Question: I am making FileSync kind of service between the server where my website is hosted and my local machine (windows app). From my machine I want to download a file only if it is modified at server.
After investigating on how to do that I came to know that I can compare "Last date modified" of that file on server to what it is on my local machine. Lets say I have this file:

I am downloading this file via stream to my local machine via C# windows app. When the file is downloaded on my machine its "date modified" gets changed. I have two questions here:
'''
How to preserve Last Date modified what was on server?
How should I consider the timezones difference of my machine and
server machine?
'''
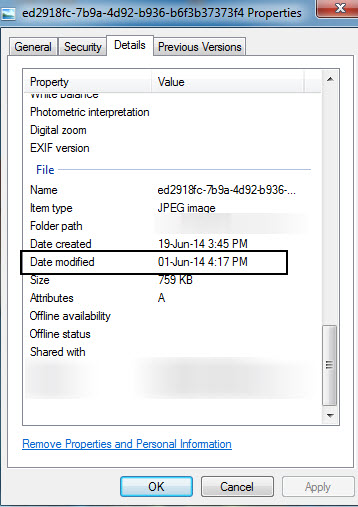
Answer: You can reset the date by using the the '.LastWriteTime' property of an 'FileInfo' instance.
I would suggest getting the original date from your file on the server, downloading it and afterwards setting the date of your written file with some code like this:
'''
DateTime originalServerFileTime = ...;
FileInfo fi = new FileInfo(@"YourFile.txt");
fi.LastWriteTime = originalServerFileTime;
'''